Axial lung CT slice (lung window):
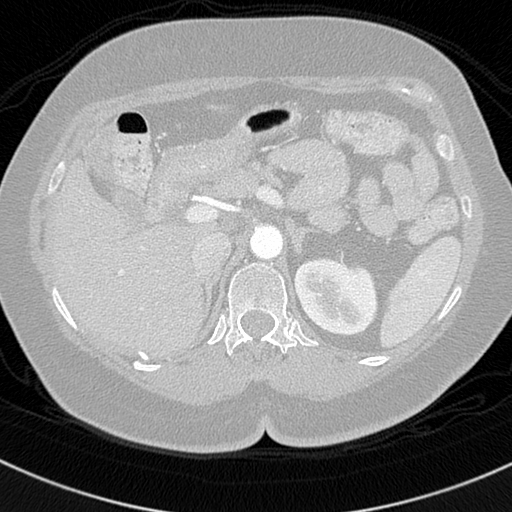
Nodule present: no